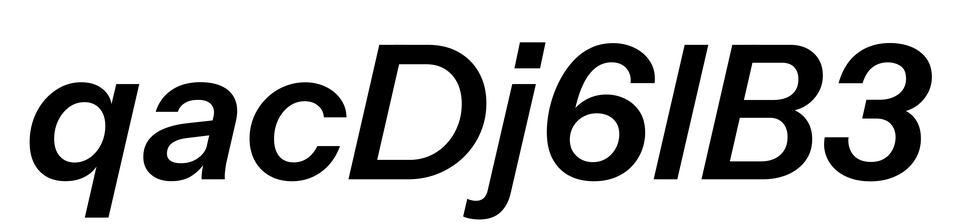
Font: InstrumentSans-Italic_SemiBold_Italic